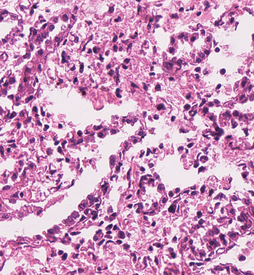
Tumor epithelial tissue: no
Tumor-associated stroma tissue: no
Normal tissue: yes